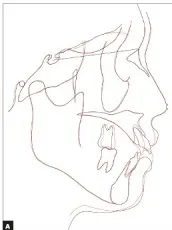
Superimposed pretreatment (black line) and posttreatment (red line) cephalometric tracings:. Superimposed on the sella-nasion plane at the sella.
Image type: radiology (x_ray)